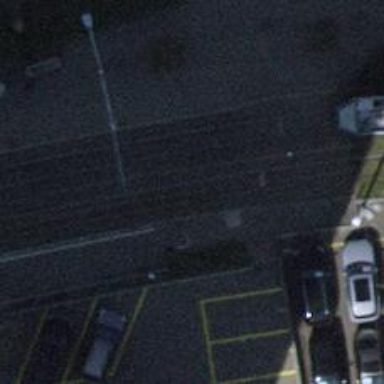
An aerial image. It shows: Tram stop with public transport stop position for trams.